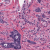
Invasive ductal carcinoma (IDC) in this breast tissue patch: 0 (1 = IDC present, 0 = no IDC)